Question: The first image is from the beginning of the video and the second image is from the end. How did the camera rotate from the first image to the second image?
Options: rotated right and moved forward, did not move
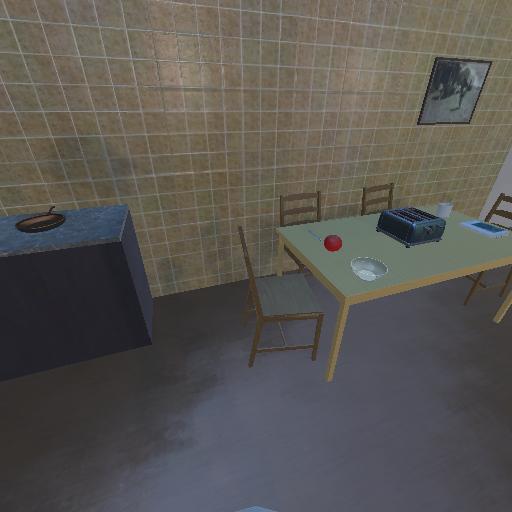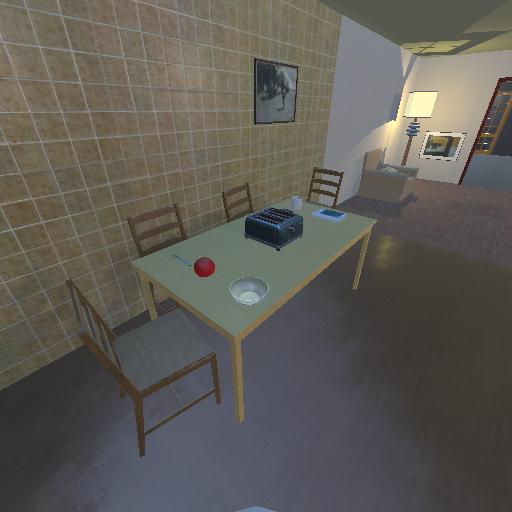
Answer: rotated right and moved forward